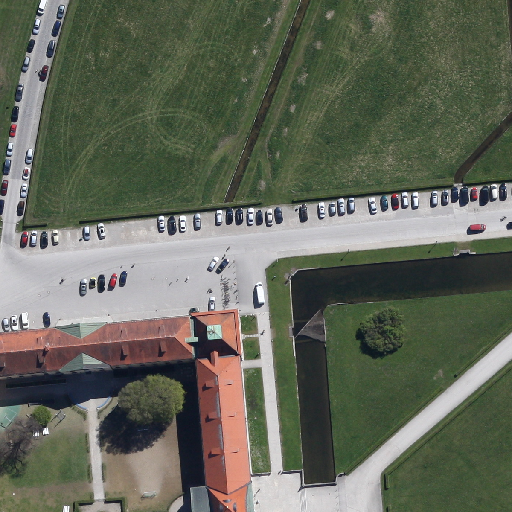
Referring expression: sidewalk along with tree